Question: i have one doubt,i have created new project in eclipse with android 2.3.1 and try to debug directly from eclipse to device.and it's wokring well,it's debugg in device.now when i am converting that version of android 2.3.1 to GoogleApi 2.3.1 by right clicking project and changing android property.after that when i run my project i am getting such warrining kind of symbol as u can see in below image.

again when i am changing version to simple android 2.3.1 than it's get debugging from eclipse to device.
my device name is Sony Ericon Walk Man Live and ya one more thing Google API version working well when i copy apk to sd card directly and installed in device,but getting problem only when i am running from eclipse to device directly.
One another thing i noticed is that when i create a simple project than right clicking project and runing it's asking me to wether to run in device or emulator but in older one it's not even asking and directly running in emulator...in both's project manifest there is no tag like android:debuggable="true/false" also...
any one have idea what is a solution of this problem i have already insatlled device driver to pc as well.
please help me to short out this
Thanks in advance
Aamirkhan I.
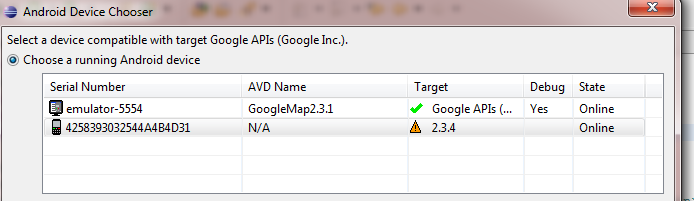
Answer: Enabling USB debugging is key, but there's something else as well. Eclipse, by default, runs your application automatically after the first run. So, if you choose an emulator as your first run, Eclipse will default to run by emulator every run afterwards.To change this, go to your "Run Configurations".
There will be an option to run manually or automatically.
Choose "Manual" and you will prompted to choose between your emulator and device every time you decide to run. Otherwise, you can set whether to run automatically with your device or emulator.